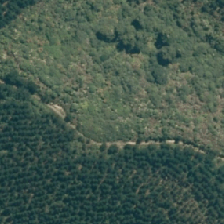
Land cover: broadleaved_indigenous_hardwood